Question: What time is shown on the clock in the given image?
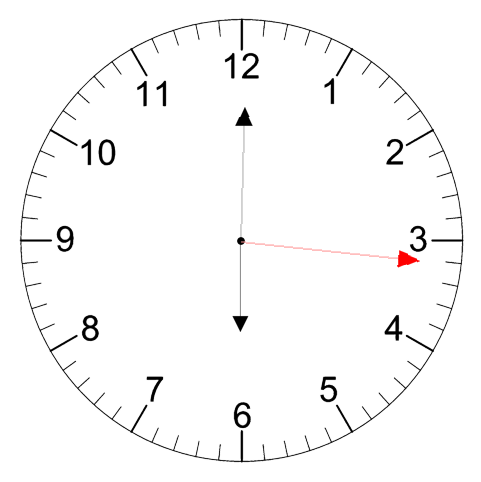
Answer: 06:00:16